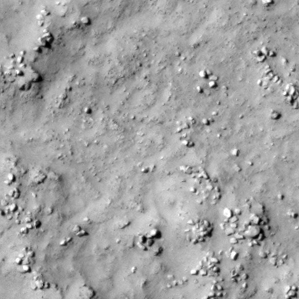
Label: non_frost